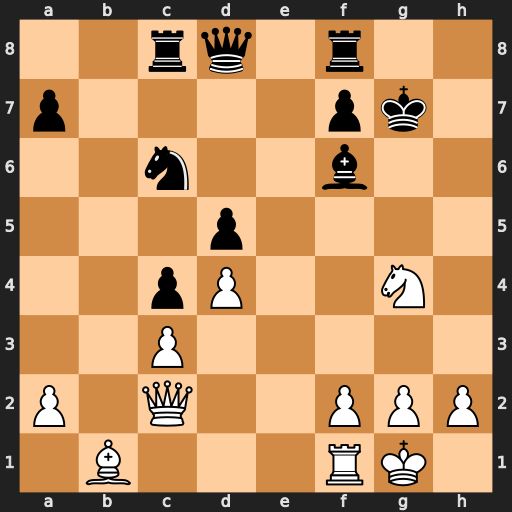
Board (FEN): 2rq1r2/p4pk1/2n2b2/3p4/2pP2N1/2P5/P1Q2PPP/1B3RK1
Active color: w
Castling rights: -
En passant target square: -
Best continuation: Qh7#